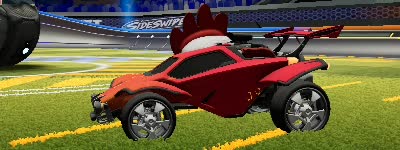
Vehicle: octane